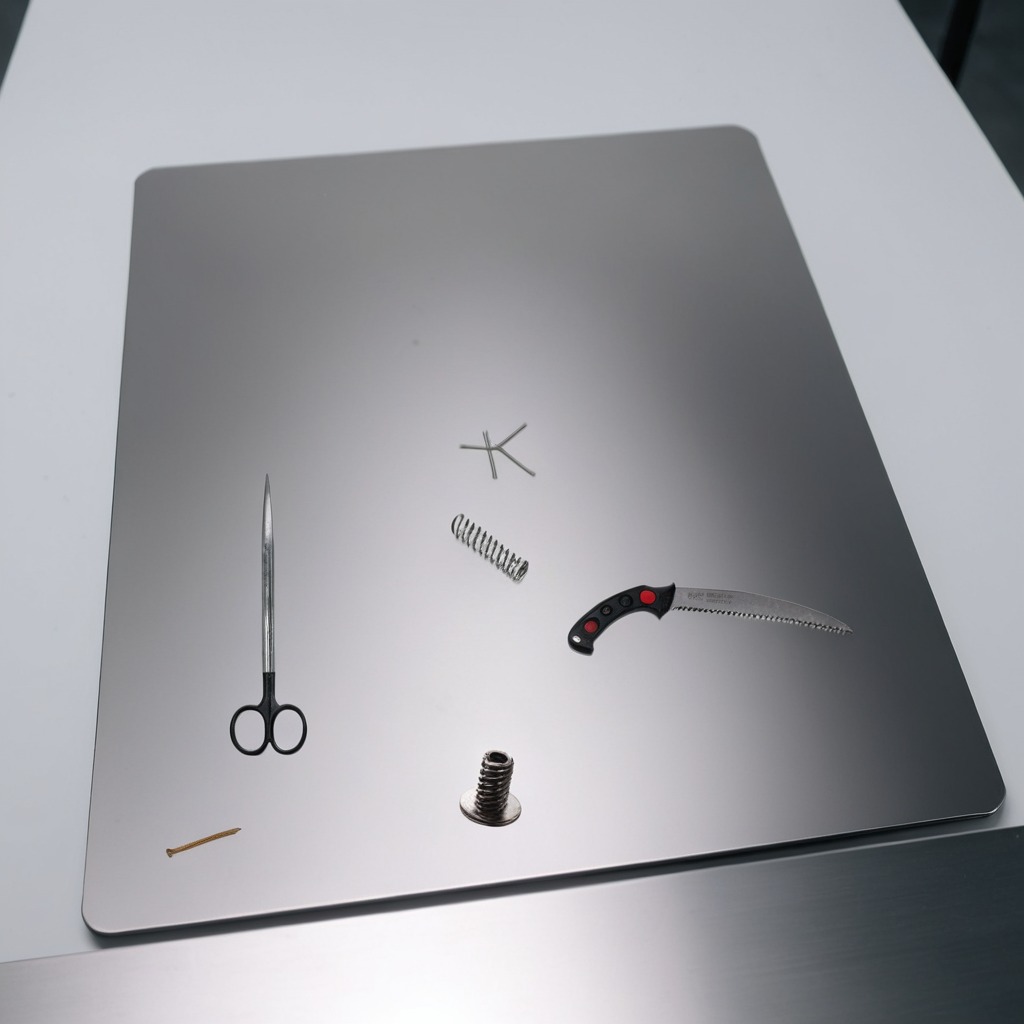
A machine screw, an iron nail, a coiled metal spring, a metal saw, and a pair of scissors are lying on the stainless steel table.